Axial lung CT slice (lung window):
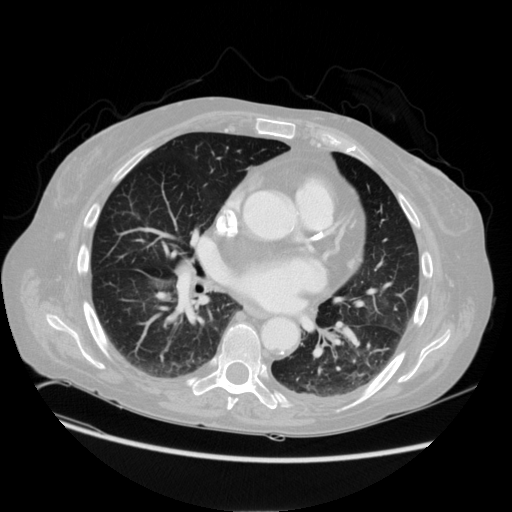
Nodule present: no